Question: I have a spreadsheet where entries are listed with a date and time, like so:

I need it to count all entries from the combination of certain weekdays and time periods, e.g.
'''
Monday, 11am - 12pm
Monday, 12pm - 1pm
Monday, 1pm - 2pm
Tuesday, 11am - 12pm
'''
and so on.
I can count just what happens on certain weekdays with '=SUMPRODUCT(--(WEEKDAY(Data!A2:A500)=2))' etc and what happens in certain time periods with '=COUNTIF(Data!B2:B500,">=11:00:00 AM")-COUNTIF(Data!B2:B500, ">=12:00:00 PM")' etc but I can't figure out how to successfully combine the formulae.
How would I go about doing this?
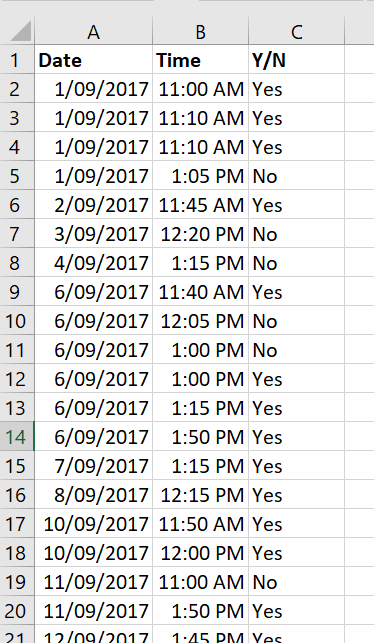
Answer: You may use following formula
'''
=SUMPRODUCT((WEEKDAY(Data!A2:A15)=E2)*(Data!B2:B15>=F2)*(Data!B2:B15<=G2))
'''
Change range as per your data. See image for reference.
<URL>
I've used 'Column D' just to show corresponding 'WEEKDAY'.